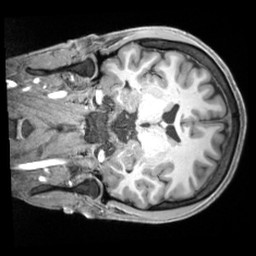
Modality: T1w
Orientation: coronal
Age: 29
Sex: male
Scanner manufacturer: siemens
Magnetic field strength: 3 T
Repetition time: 2.2 s
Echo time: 0.00218 s